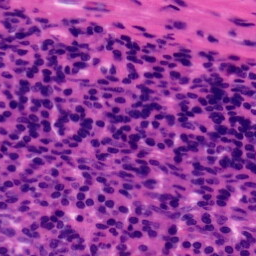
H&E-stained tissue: Tonsil